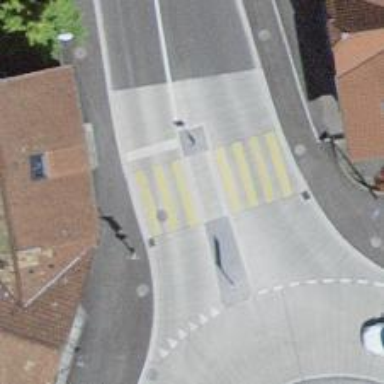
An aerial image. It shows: Marked crossing with pedestrian island.